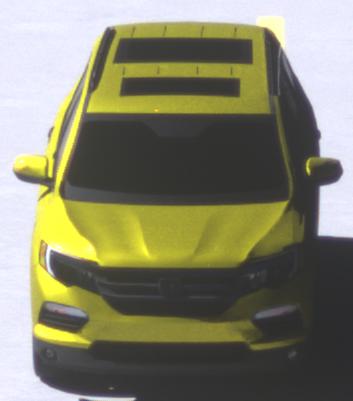
Make: Honda
Model: Pilot
Detailed model: 3
Model produced from: 2015
Model produced until: 2022
Doors: 5
Color: yellow
Road condition: dry road
Daytime: morning or afternoon
Contrast: high contrast